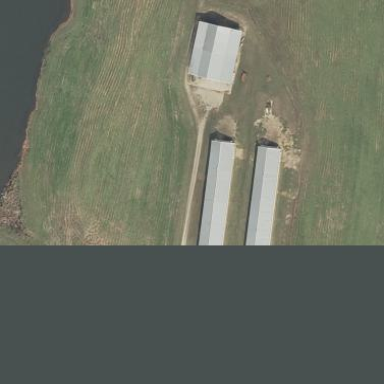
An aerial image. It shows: Feedlot in farmyard.